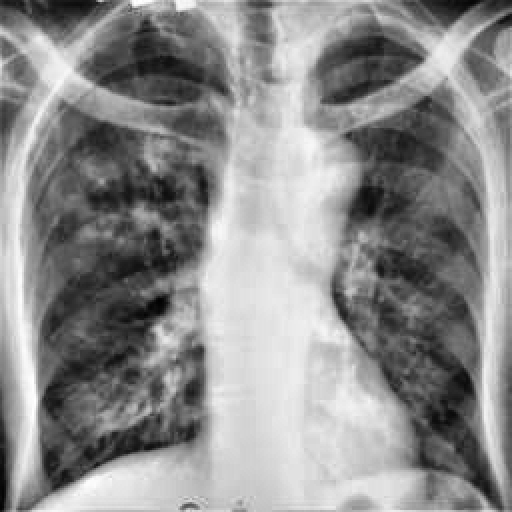
Finding: TUBERCULOSIS